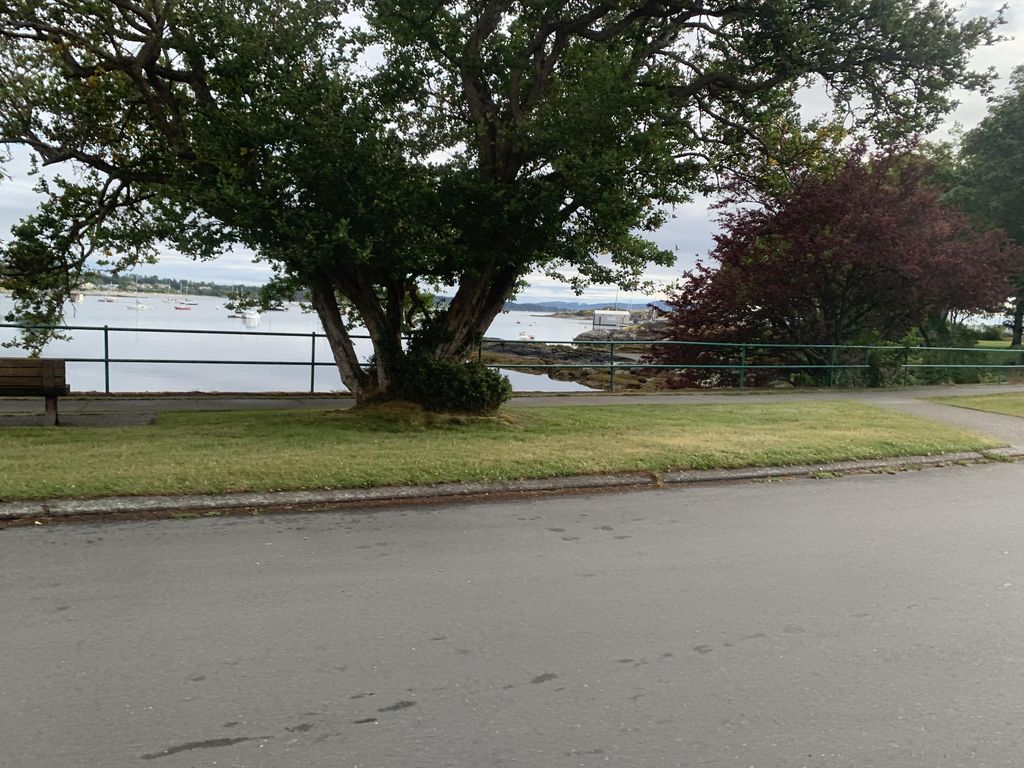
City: victoria